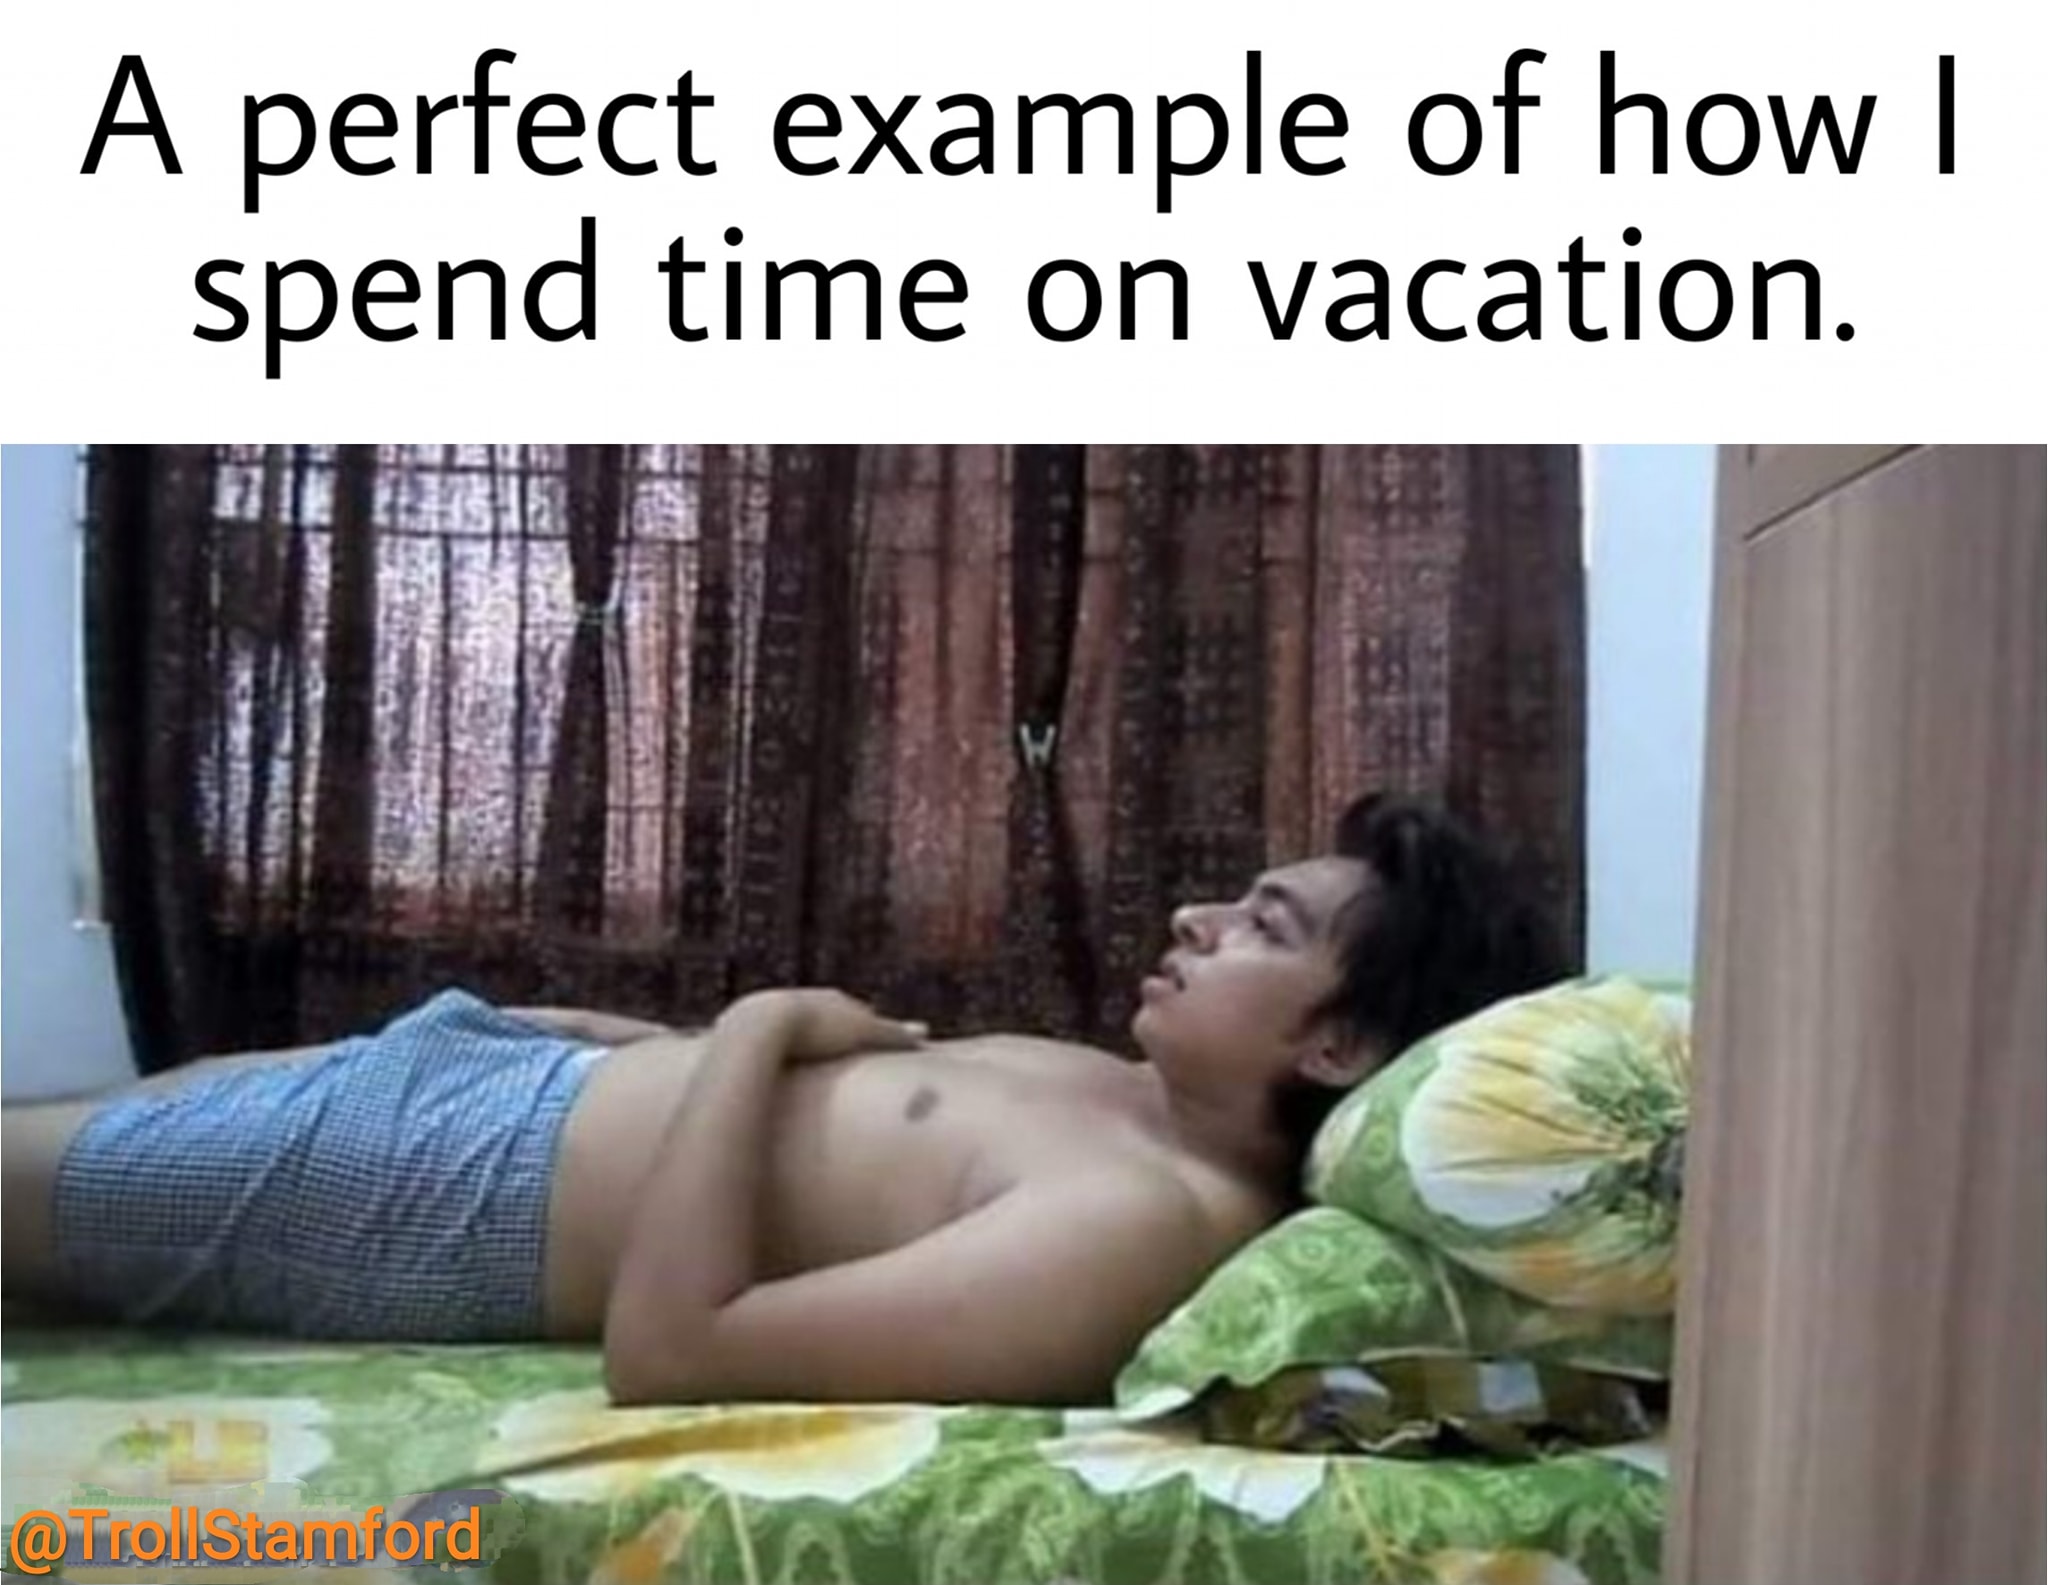
Caption: A perfect example of how I spend time on vacation
Label: non-hate